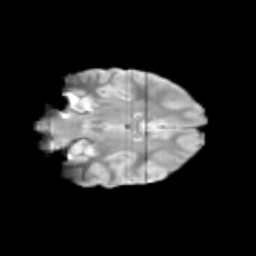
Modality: T2w
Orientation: coronal
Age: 12
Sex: female
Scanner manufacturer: siemens
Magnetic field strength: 3 T
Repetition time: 3.8 s
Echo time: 0.07 s